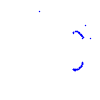
Particle: kaon